RGB frame:
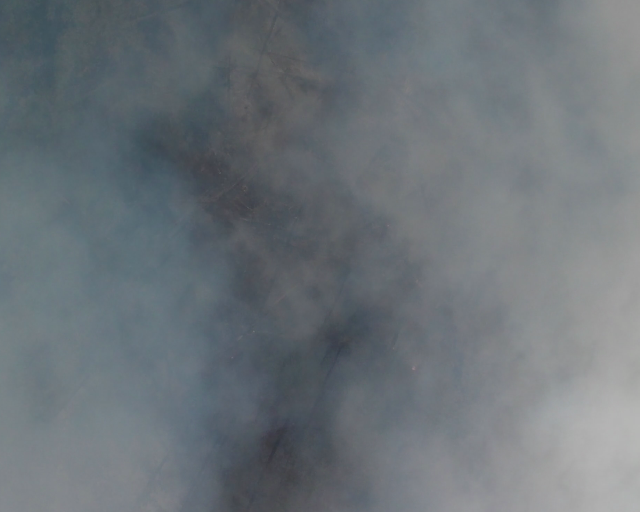
Thermal frame:
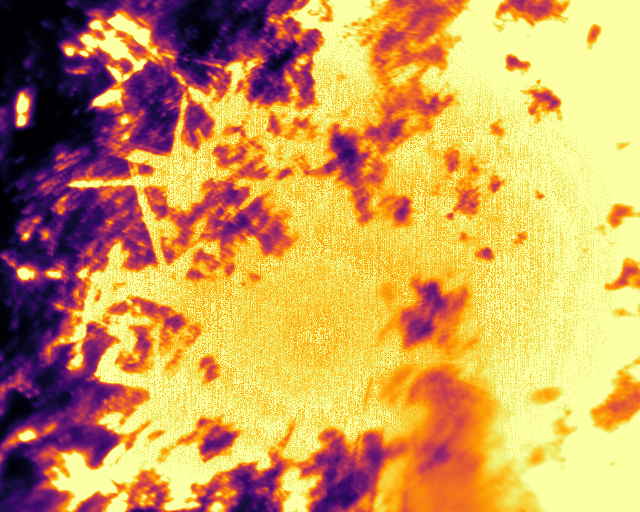
Captured: 2026-02-27 02:39:44
Pixels at or above 80 °C: 288636 (fraction of frame: 0.8808)